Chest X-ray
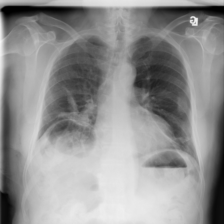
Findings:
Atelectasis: positive
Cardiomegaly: negative
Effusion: negative
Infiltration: positive
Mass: negative
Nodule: negative
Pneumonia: negative
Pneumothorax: negative
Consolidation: negative
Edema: negative
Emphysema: negative
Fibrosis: negative
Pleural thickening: negative
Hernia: negative